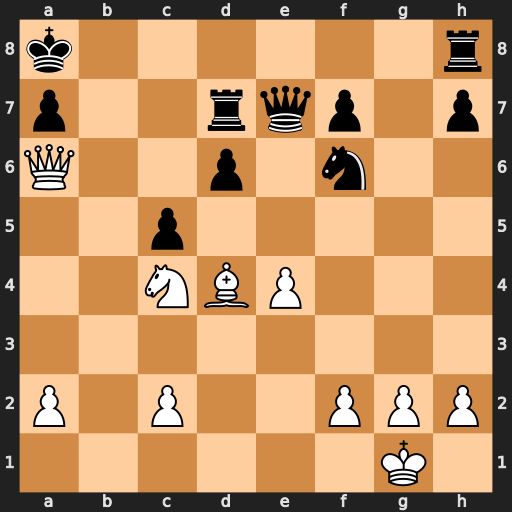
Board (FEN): k6r/p2rqp1p/Q2p1n2/2p5/2NBP3/8/P1P2PPP/6K1
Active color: w
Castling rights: -
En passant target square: -
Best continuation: Nb6+ Kb8 Bxf6 axb6 Bxe7